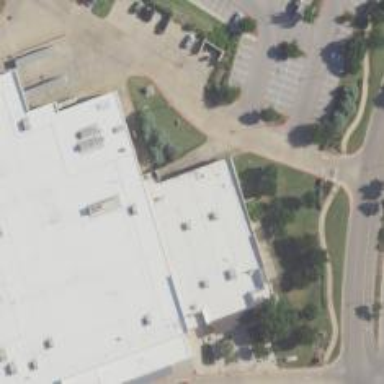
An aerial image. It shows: Retail building.